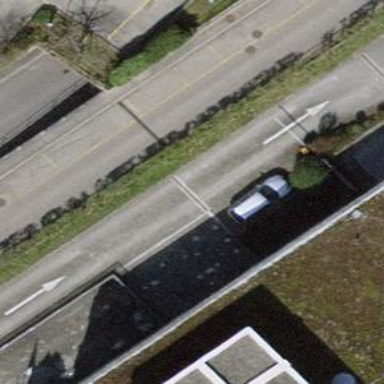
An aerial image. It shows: Lift gate barrier.